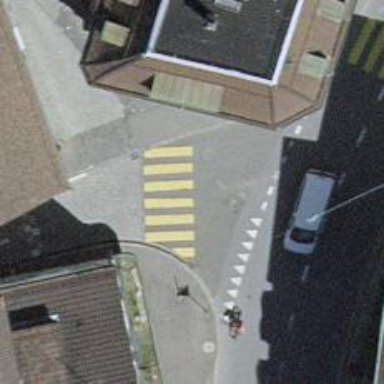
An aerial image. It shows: Marked crossing with visible markings.